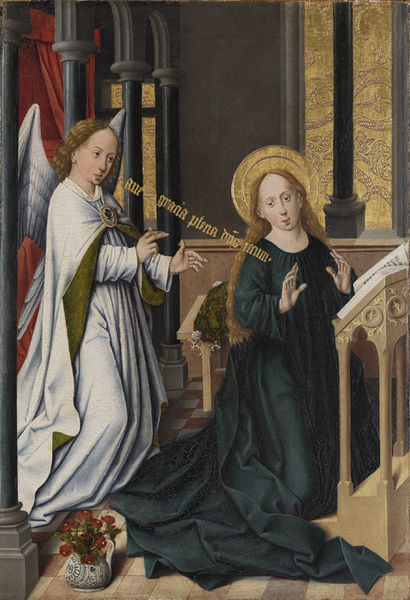
Titel: Verkündigung an Maria
Künstler: Friedrich (1425) Herlin
Standort: Karlsruhe
Institution: Staatliche Kunsthalle Karlsruhe
Schlagwörter: blau, flügel, gemälde, umhang, weiß, grün, blume, blumen, fenster, frau, haar, kleid, raum, säule, säulen, blüten, dame, rot, tuch, malerei, schachbrett, schachbrettmuster, blond, architektur, falten, hände, niederlande, vorhang, kirche, gewand, gold, haare, sessel, mutter, musik, brosche, locken, engel, krug, vase, schrift, bank, thron, inschrift, lesen, strauss, stufen, halle, bögen, buch, religion, jungfrau, text, knien, kacheln, beten, gebet, lilie, altar, arkaden, pult, verziert, wappen, gebetsbuch, heiligenschein, nimbus, knieen, segen, schwingen, kapelle, lesepult, heilige, vorhand, heilig, gänseblümchen, maria, madonna, mutter gottes, erzengel, verkündigung, fesnter, gottesmutter, latein, spruchband, schriftband, glorie, gabriel, fibel, gelockt, verkündigung an maria, verkündigungsszene, unsere liebe frau, heilige maria, ambo, engel gabriel, erzengel gabriel, rote blumen, madonna mit dem kind, ave, gebriel, memling, lesespult, engel verkündigung, keiligenschein, gottesgebärerin, maria von nazaret, iengel